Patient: sex M, age 94
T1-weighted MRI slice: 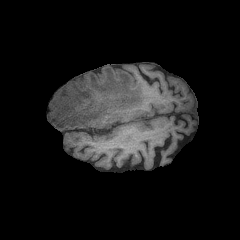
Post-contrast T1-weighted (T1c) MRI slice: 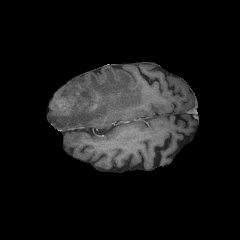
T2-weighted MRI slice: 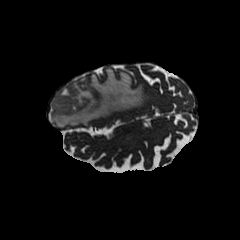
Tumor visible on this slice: yes
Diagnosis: Glioblastoma, IDH-wildtype
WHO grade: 4